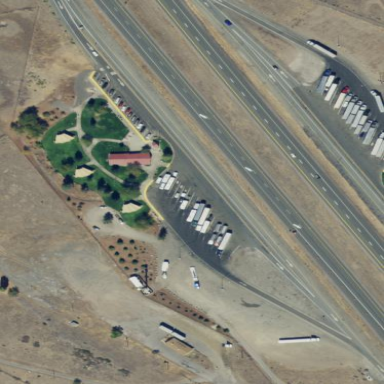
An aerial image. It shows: Rest area along the road with picnic tables.